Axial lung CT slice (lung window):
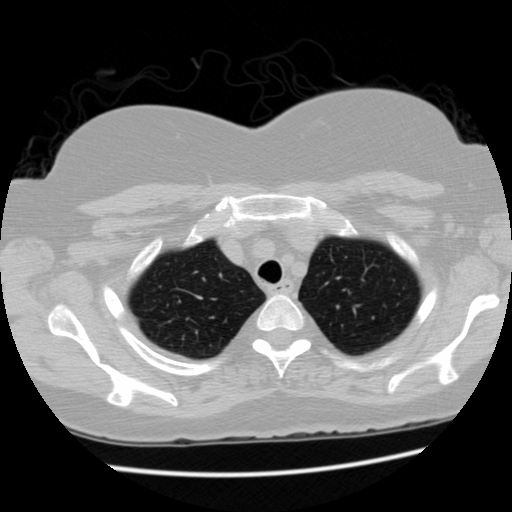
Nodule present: no